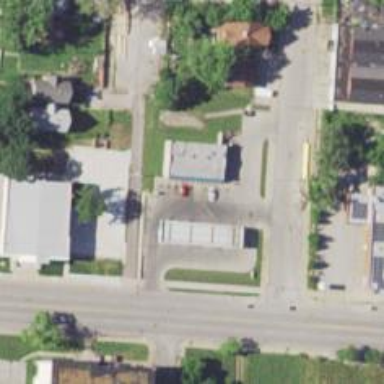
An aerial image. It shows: Convenience shop.